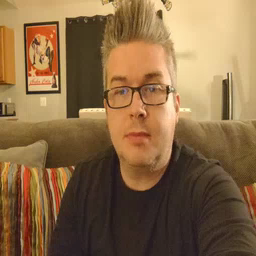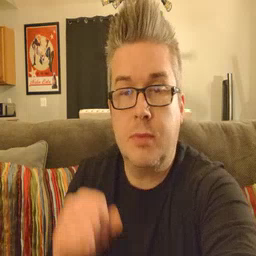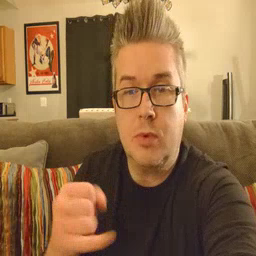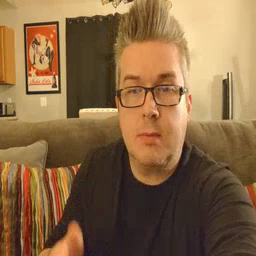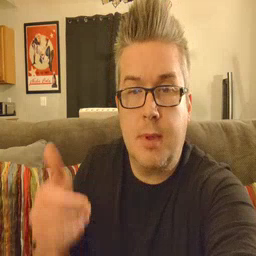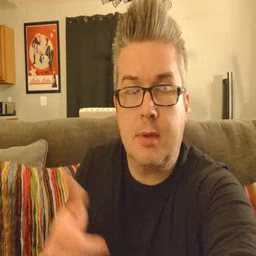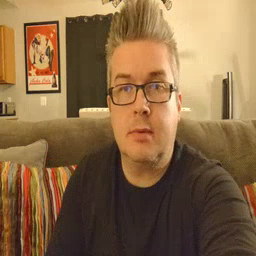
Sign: jeans